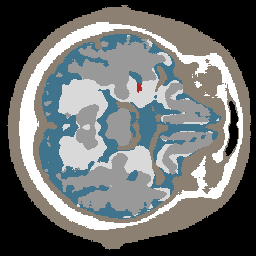
Label: lesion